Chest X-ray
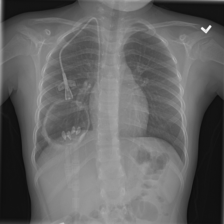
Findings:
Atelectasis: negative
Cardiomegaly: negative
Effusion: negative
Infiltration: negative
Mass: negative
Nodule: negative
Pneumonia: negative
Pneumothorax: negative
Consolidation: negative
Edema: negative
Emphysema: negative
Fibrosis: negative
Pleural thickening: negative
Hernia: negative